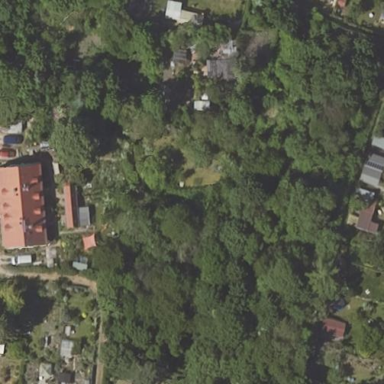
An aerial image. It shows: Residential garden area classified as leisure land.